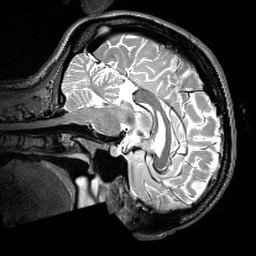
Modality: T2w
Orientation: sagittal
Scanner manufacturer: siemens
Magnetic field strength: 3 T
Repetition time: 3 s
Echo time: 0.418 s